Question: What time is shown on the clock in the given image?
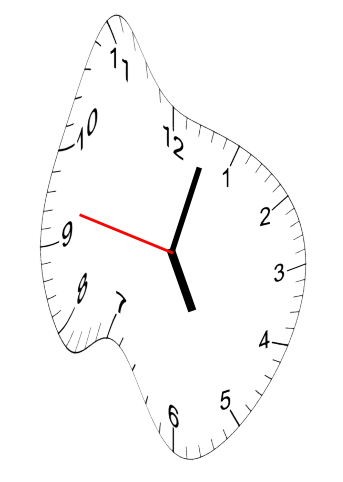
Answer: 05:02:47